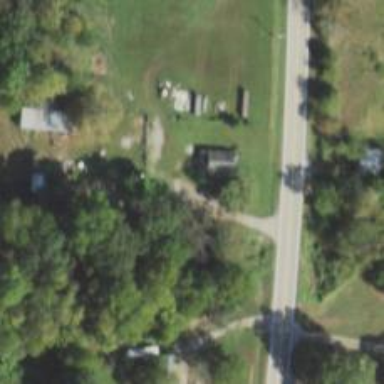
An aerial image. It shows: Driveway leading to service road.